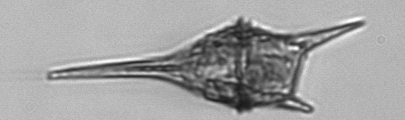
Label: Tripos_lineatus